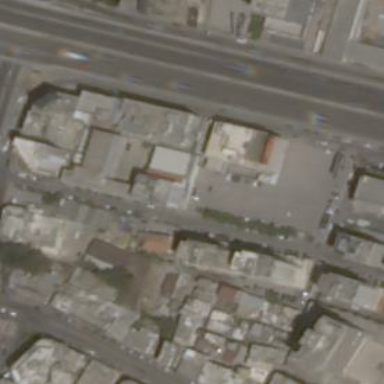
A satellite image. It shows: Parking area with surface.